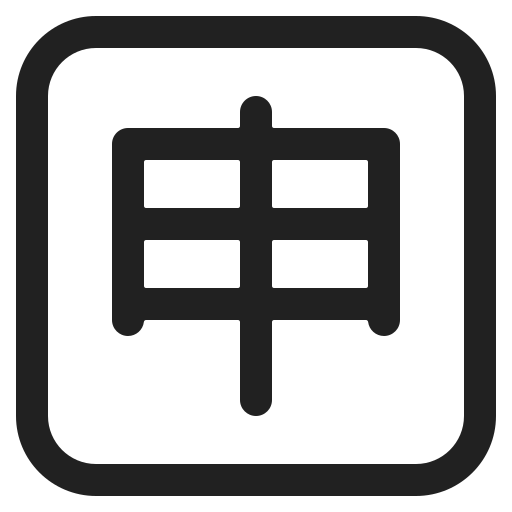
japanese application button high contrast